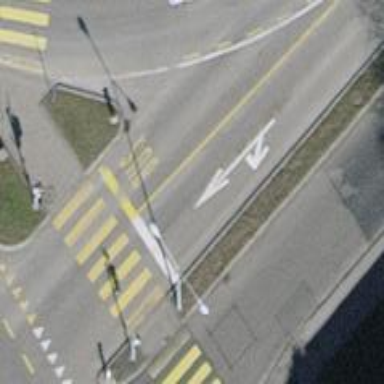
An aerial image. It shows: Road with traffic signals.